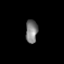
Tissue: prostate
Cell type: T cells
Senescence score: 0.7581
Nuclear area (px): 267
Mean DAPI intensity: 126.794